Question: I am trying to create a design in which images are octagonal in shape. I used the border hack, but the image needs to be inside the octagon shape. Using pesudo-elements is not apt in this case as the body will also have its own background image. Is it possible with css?

'''
div {
width: 100vh;
height: 100vh;
background: gold;
position: relative;
}
div:before {
content: "";
position: absolute;
top: 0;
left: 0;
border-bottom: 29vh solid gold;
border-left: 29vh solid white;
border-right: 29vh solid white;
width: 42vh;
height: 0;
}
div:after {
content: "";
position: absolute;
bottom: 0;
left: 0;
border-top: 29vh solid gold;
border-left: 29vh solid white;
border-right: 29vh solid white;
width: 42vh;
height: 0;
}
'''
'''
<div></div>
'''
I wanted this image to be in the golden area : <URL> . Also, i used vh so that it is responsive to window height.
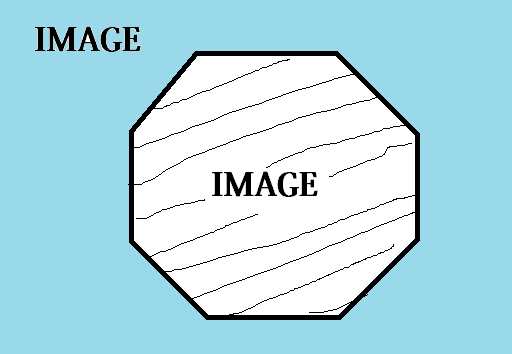
Answer: <URL>
With background image in fiddle: <URL>
'''
<div class='octa'></div>
'''
CSS:
Use image as background like this: 'background-image: url('http://lorempixel.com/400/400/nature');'
'''
.octa {
height: 250px;
overflow: hidden;
position: absolute;
-webkit-transform: rotate(45deg);
-moz-transform: rotate(45deg);
transform: rotate(45deg);
width: 250px;
}
.octa:after {
background-color:#cecece;;
bottom: 0;
content: '';
left: 0;
position: absolute;
right: 0;
top: 0;
-webkit-transform: rotate(45deg);
-moz-transform: rotate(45deg);
transform: rotate(45deg);
}
'''

'''
.octa {
height: 100vh;
overflow: hidden;
position: absolute;
transform: rotate(45deg);
-webkit-transform: rotate(45deg);
width: 100vh;
}
.octa:after {
background-image: url(http://images.visitcanberra.com.au/images/canberra_hero_image.jpg);
background-position: center center;
background-size: auto 100vh;
bottom: 0;
content: '';
left: 0;
position: absolute;
right: 0;
top: 0;
transform: rotate(-45deg);
-webkit-transform: rotate(-45deg);
}
'''
'''
<div class='octa'></div>
'''